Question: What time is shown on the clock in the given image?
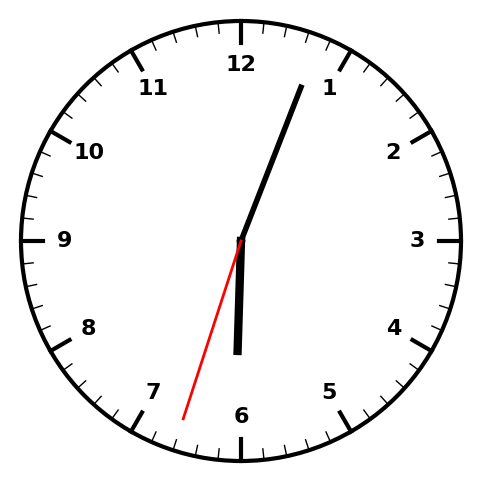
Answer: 06:03:33